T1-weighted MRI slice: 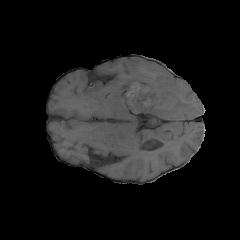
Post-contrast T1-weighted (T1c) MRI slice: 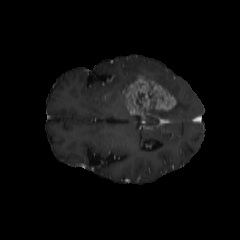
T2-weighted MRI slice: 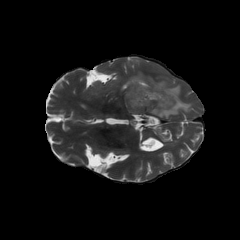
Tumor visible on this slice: yes